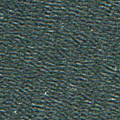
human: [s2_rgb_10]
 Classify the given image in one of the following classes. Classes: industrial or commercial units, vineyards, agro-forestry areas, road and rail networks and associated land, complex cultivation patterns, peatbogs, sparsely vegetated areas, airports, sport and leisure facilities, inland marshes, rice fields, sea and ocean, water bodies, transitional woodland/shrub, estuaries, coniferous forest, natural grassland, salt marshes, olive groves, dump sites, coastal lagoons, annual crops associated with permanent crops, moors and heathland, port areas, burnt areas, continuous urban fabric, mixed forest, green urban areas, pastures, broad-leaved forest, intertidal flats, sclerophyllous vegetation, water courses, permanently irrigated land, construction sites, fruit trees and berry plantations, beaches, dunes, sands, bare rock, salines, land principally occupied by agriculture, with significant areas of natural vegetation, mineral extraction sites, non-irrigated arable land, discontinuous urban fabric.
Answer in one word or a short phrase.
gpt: sea and ocean